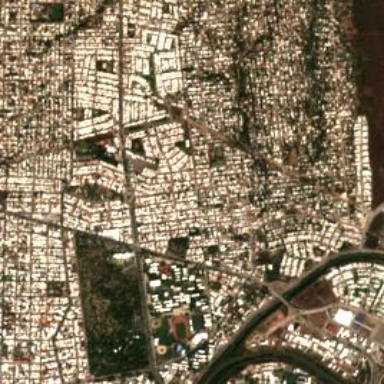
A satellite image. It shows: Residential area known as quarter.